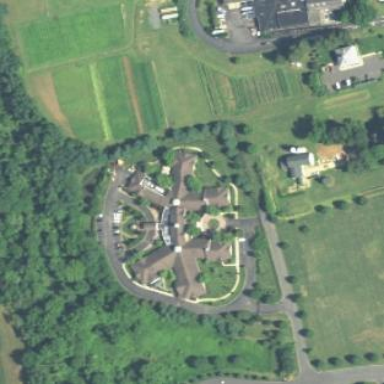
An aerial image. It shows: Nursing home building.